Field crop: maize
Growth stage: 1
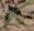
Species: atriplex